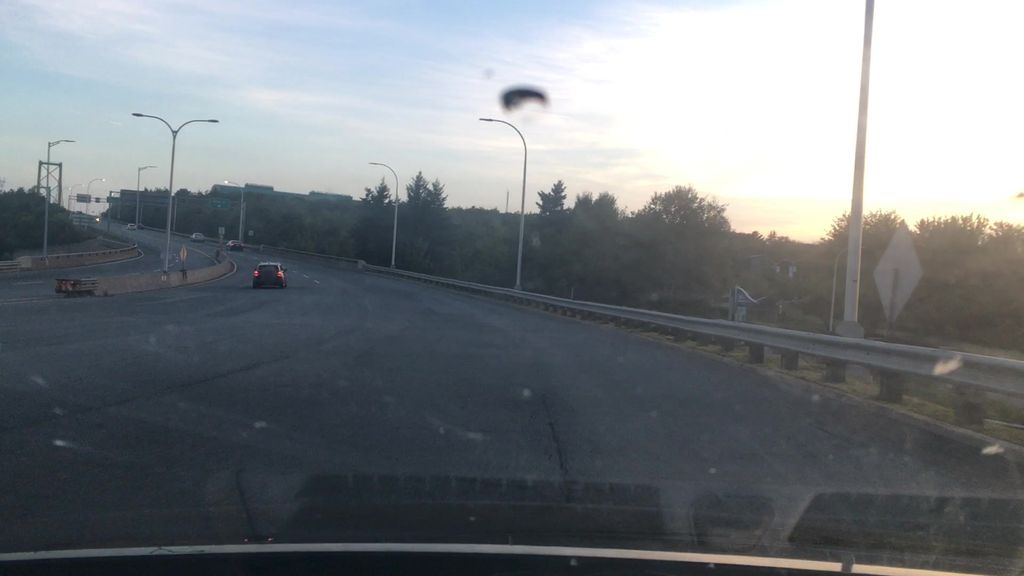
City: halifax